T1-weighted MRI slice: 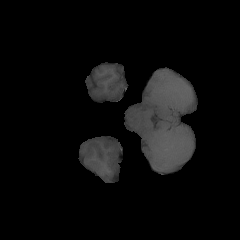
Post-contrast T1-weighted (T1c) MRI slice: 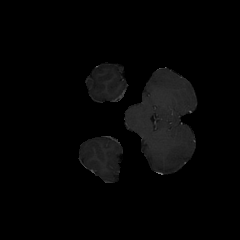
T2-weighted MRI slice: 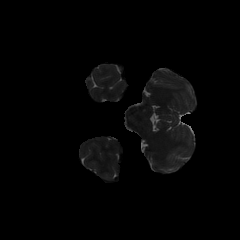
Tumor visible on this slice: no